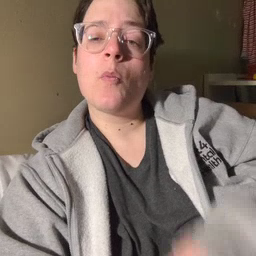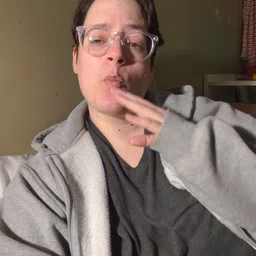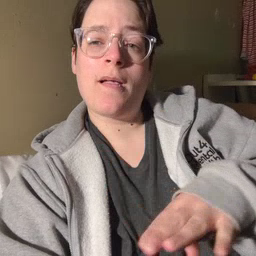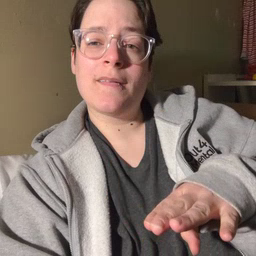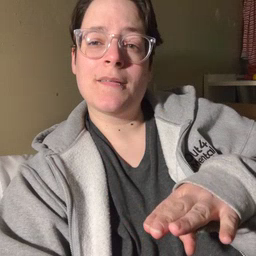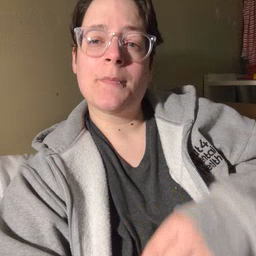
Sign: quiet